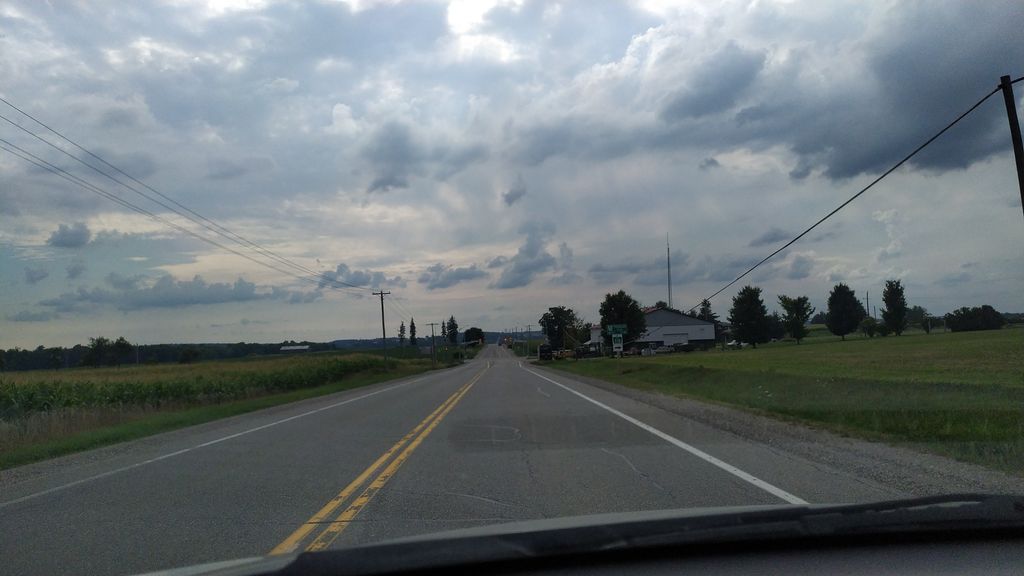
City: kitchener-waterloo